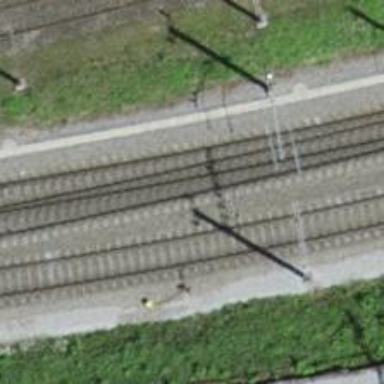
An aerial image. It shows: Rail siding with electrified contact lines.